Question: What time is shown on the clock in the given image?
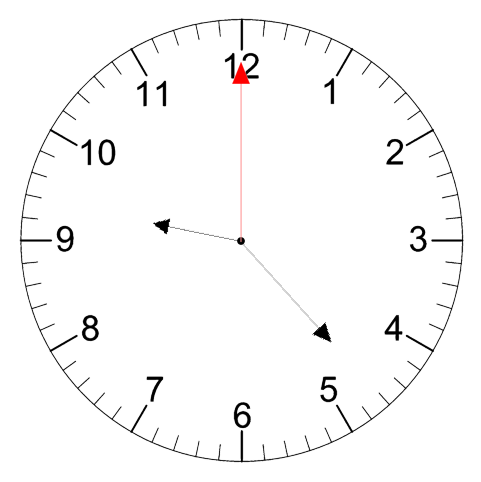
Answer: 09:23:00